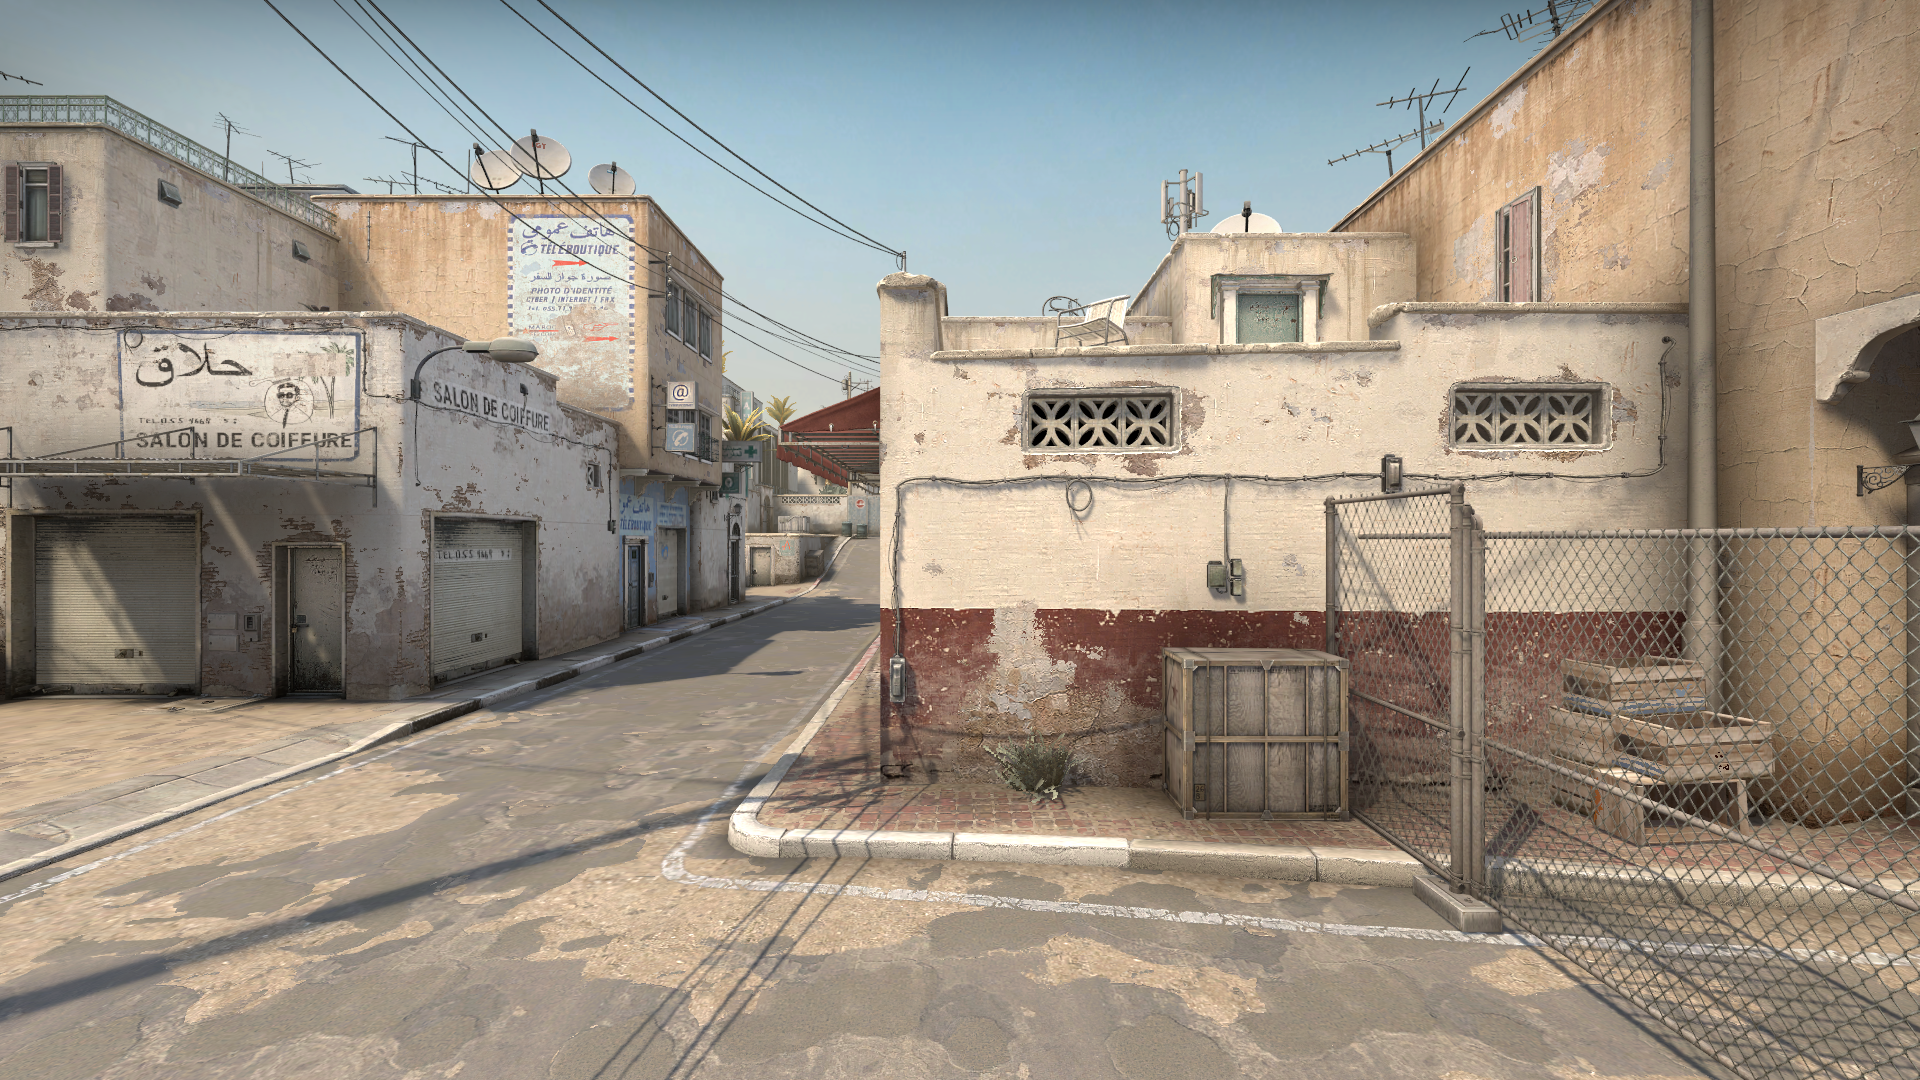
Map: de_dust2